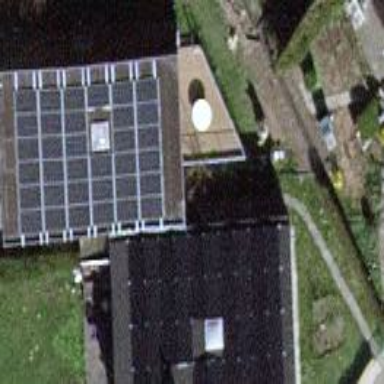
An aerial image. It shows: Solar power generator using photovoltaic panels.